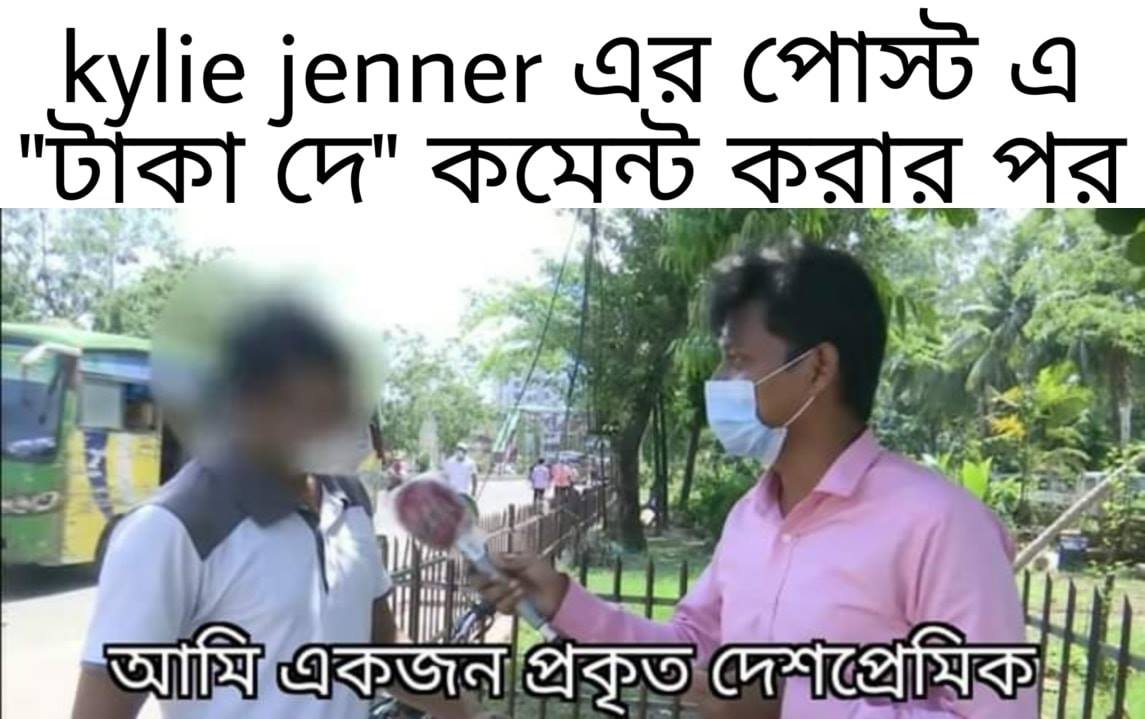
Caption: kylie jenner এর পোস্ট এ "টাকা দে" কমেন্ট করার  পর    আমি একজন প্রকৃত দেশপ্রেমিক
Label: non-hate